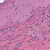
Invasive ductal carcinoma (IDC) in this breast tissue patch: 1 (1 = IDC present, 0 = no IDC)